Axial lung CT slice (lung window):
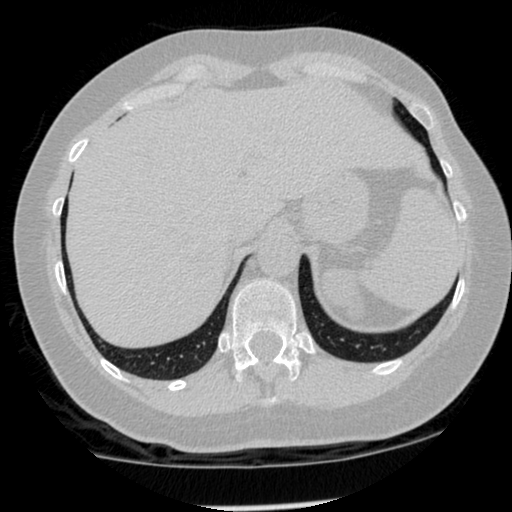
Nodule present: no